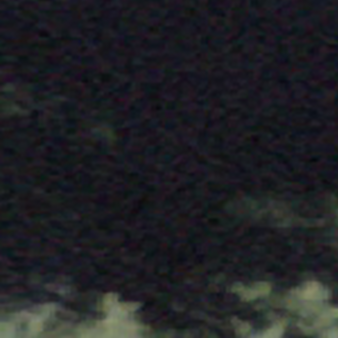
Label: other